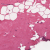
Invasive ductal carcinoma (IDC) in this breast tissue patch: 0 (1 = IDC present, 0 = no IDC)